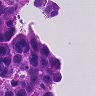
Metastatic tissue present: yes